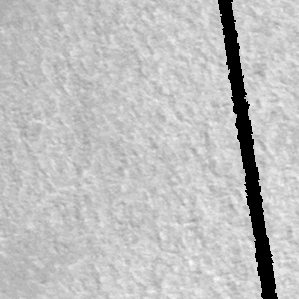
Label: frost